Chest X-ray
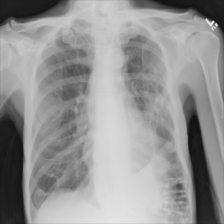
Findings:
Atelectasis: negative
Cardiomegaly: negative
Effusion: negative
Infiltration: negative
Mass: negative
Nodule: negative
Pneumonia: negative
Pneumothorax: negative
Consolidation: negative
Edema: negative
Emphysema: negative
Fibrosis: negative
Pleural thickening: negative
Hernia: negative